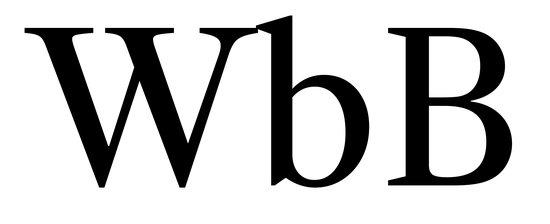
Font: LibreCaslonText_Regular